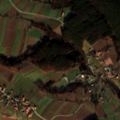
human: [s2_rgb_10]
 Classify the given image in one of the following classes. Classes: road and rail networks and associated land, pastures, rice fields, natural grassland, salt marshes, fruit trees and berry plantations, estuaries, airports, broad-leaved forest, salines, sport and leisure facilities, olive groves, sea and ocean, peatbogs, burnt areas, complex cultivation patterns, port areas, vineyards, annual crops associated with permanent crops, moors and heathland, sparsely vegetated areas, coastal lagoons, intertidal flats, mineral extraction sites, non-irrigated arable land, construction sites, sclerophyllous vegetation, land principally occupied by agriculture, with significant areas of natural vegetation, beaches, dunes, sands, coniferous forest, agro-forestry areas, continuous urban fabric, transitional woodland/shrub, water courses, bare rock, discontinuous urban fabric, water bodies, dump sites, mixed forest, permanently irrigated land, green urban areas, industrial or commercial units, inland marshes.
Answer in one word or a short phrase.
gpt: non-irrigated arable land, complex cultivation patterns, broad-leaved forest, mixed forest